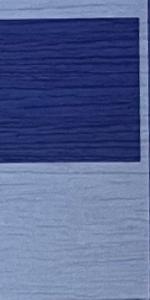
Label: Empty